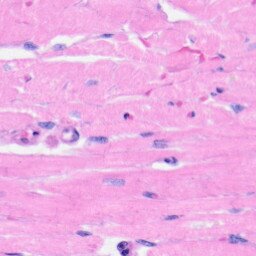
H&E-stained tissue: Heart